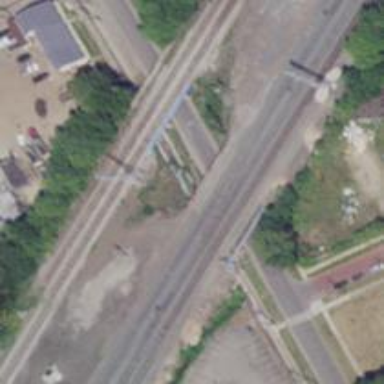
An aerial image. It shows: Railway bridge over siding.